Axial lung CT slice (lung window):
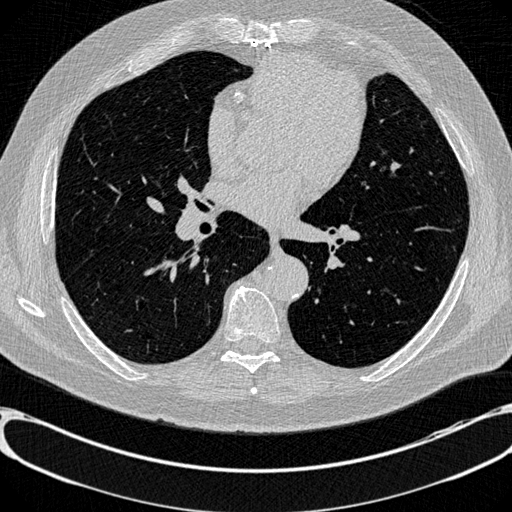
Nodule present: no